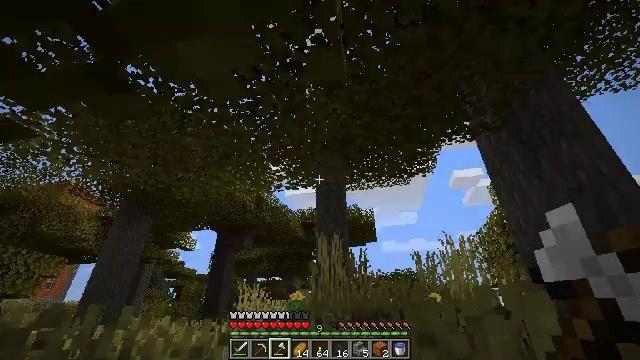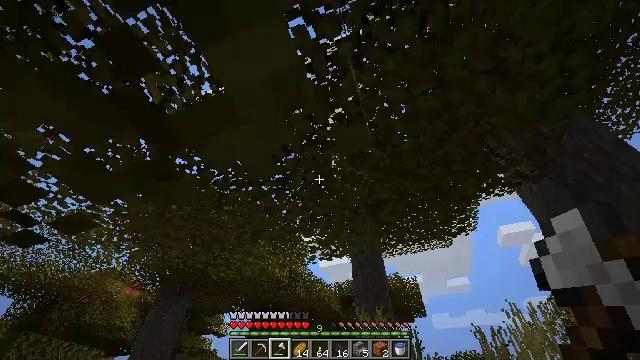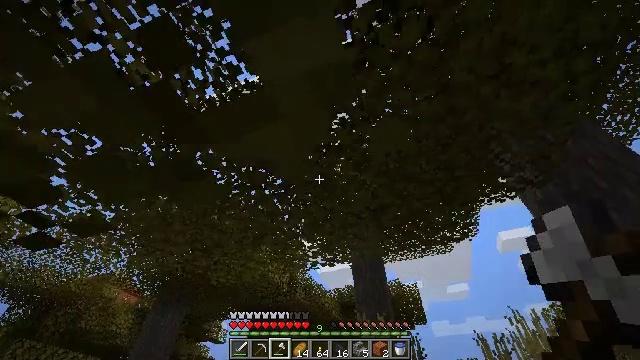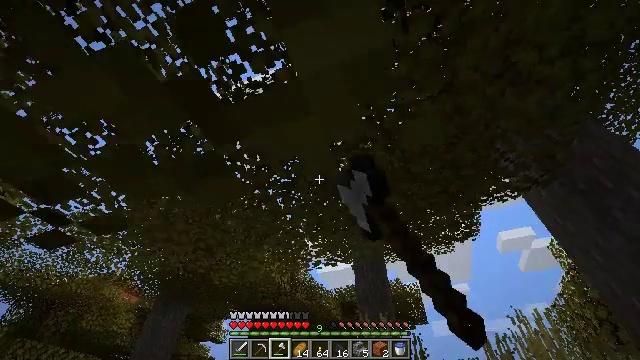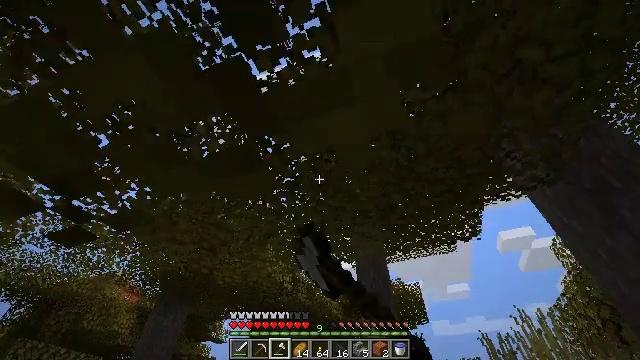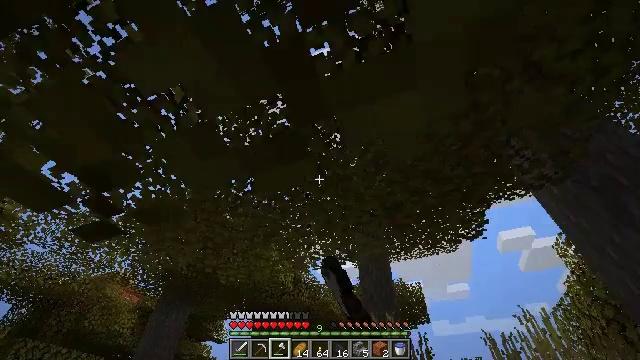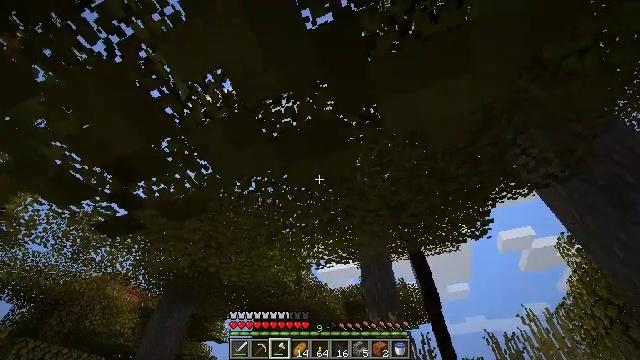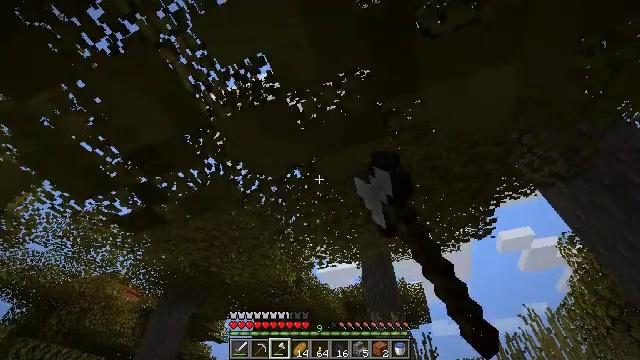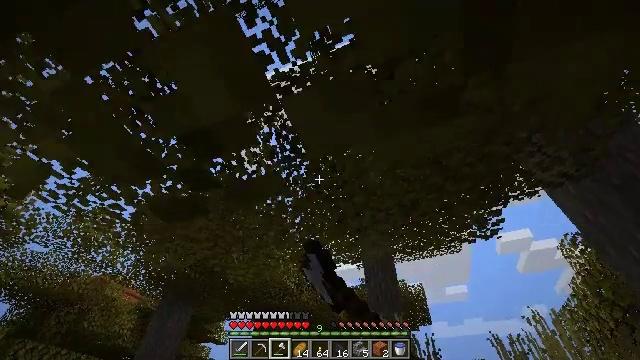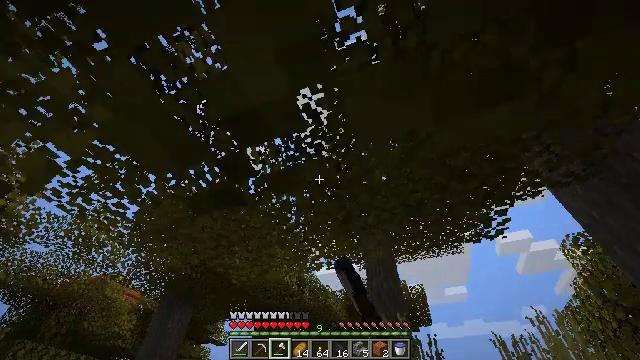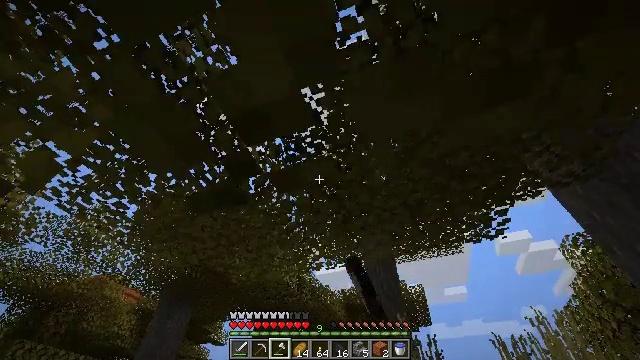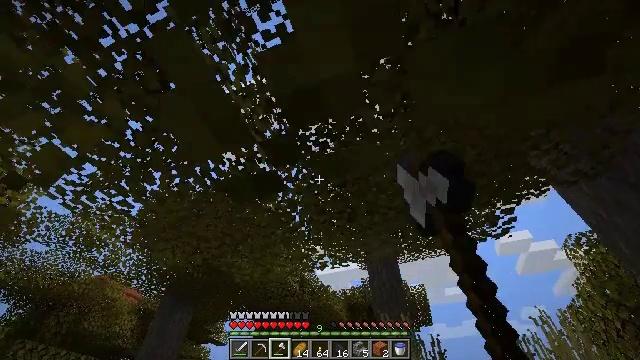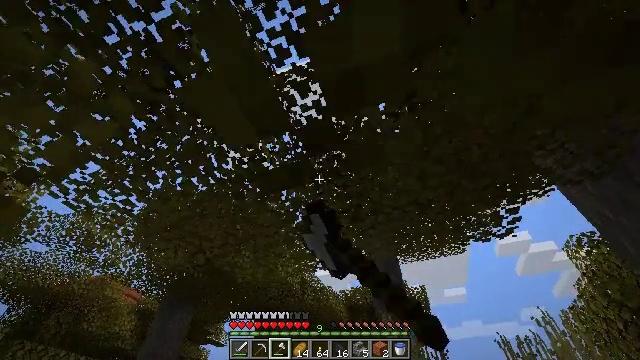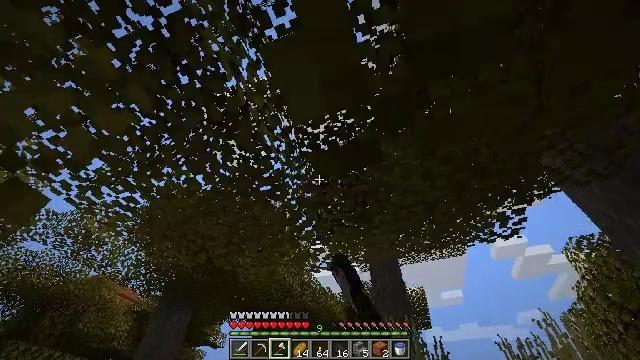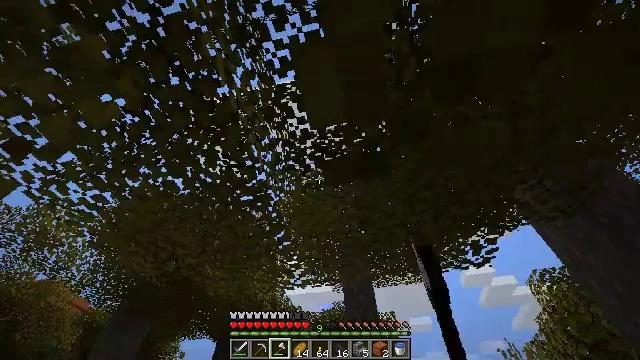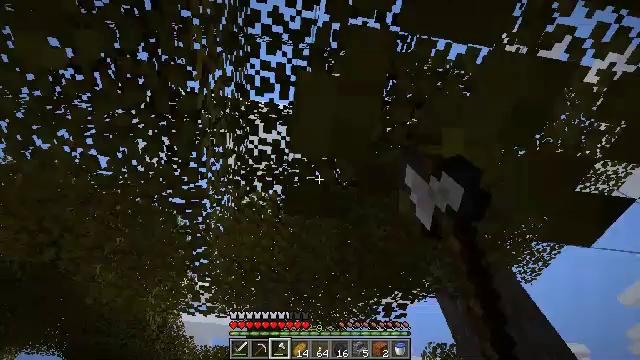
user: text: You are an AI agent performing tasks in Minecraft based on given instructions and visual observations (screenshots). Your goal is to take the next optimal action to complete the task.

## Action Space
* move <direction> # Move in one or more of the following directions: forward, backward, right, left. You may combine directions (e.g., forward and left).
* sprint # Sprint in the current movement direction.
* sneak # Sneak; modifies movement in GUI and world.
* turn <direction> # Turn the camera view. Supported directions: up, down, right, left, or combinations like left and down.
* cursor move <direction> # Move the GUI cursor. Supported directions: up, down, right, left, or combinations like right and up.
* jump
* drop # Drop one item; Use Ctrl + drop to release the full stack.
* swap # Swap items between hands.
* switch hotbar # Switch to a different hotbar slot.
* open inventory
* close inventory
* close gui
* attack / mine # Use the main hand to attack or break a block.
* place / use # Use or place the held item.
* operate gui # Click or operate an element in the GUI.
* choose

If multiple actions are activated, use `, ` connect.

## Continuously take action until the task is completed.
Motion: motion action
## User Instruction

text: Remove acacia leaves from the branches.
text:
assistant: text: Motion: move forward, turn left and up
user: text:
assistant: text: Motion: move forward, turn up, attack / mine
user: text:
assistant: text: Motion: move forward, attack / mine
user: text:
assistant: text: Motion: move forward, attack / mine
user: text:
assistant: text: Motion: move forward, attack / mine
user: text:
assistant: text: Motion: move forward, attack / mine
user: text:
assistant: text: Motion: move forward, attack / mine
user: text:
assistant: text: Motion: move forward, attack / mine
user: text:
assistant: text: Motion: move forward, attack / mine
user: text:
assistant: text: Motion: move forward, attack / mine
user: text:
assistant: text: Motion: move forward, attack / mine
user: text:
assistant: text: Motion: move forward, attack / mine
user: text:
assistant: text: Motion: move forward, attack / mine
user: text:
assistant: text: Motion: move forward, turn right and up, attack / mine
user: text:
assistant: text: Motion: move forward, turn right and up, attack / mine
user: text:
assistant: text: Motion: move forward, turn right and up, attack / mine
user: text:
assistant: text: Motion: move forward, attack / mine
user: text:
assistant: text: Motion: move forward, turn right, attack / mine
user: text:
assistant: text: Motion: attack / mine